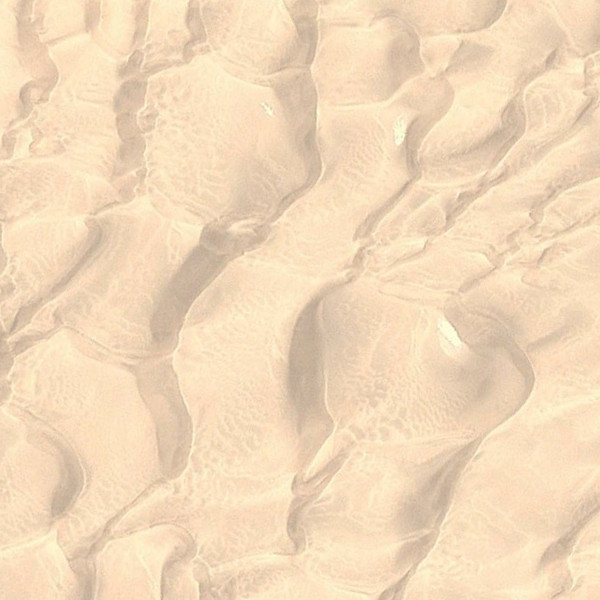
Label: Desert